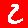
Digit: 2